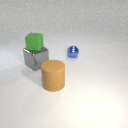
large gray metal cube in front of small blue metal sphere